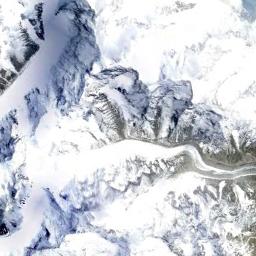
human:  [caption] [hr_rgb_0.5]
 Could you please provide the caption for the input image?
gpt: A snow-covered mountain covered in large areas .

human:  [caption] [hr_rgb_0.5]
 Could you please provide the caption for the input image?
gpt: There is a lot of snow on the snowberg .

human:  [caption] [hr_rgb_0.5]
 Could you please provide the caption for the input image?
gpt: The snow berg is consist of bare land and white snow .

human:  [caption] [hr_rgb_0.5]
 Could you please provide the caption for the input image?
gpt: The snowberg is covered with snow and ice and several U-shaped valleys are in the snowberg .

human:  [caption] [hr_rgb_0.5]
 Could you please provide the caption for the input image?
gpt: There are full of snow on the snowberg .